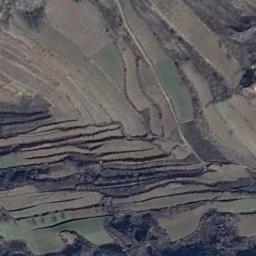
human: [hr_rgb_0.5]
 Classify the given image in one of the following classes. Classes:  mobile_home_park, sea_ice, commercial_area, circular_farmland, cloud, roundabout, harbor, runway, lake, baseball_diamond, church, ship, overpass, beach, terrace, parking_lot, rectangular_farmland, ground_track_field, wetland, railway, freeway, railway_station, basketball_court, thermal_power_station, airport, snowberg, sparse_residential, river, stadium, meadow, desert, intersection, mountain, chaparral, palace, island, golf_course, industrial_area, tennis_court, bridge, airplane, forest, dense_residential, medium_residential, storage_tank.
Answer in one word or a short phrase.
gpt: terrace